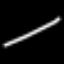
Label: line